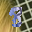
Label: 8